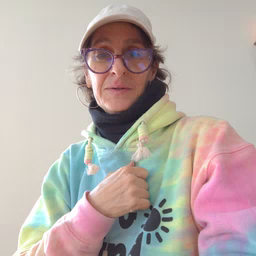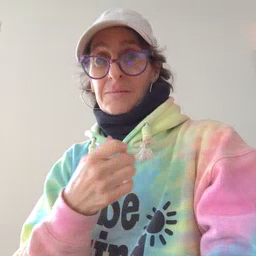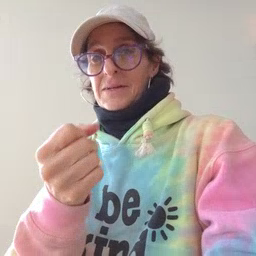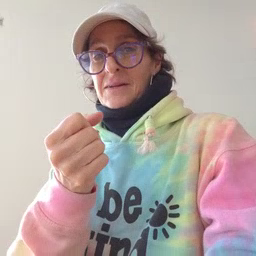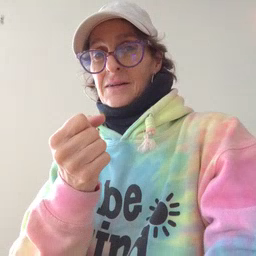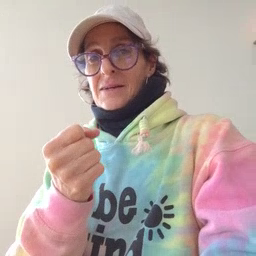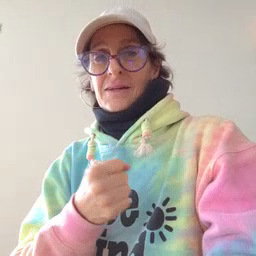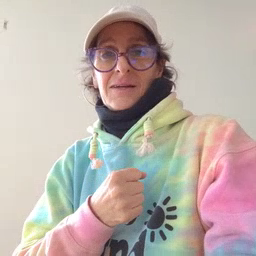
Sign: milk